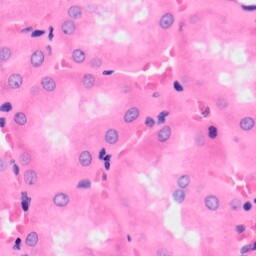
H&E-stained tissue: Kidney